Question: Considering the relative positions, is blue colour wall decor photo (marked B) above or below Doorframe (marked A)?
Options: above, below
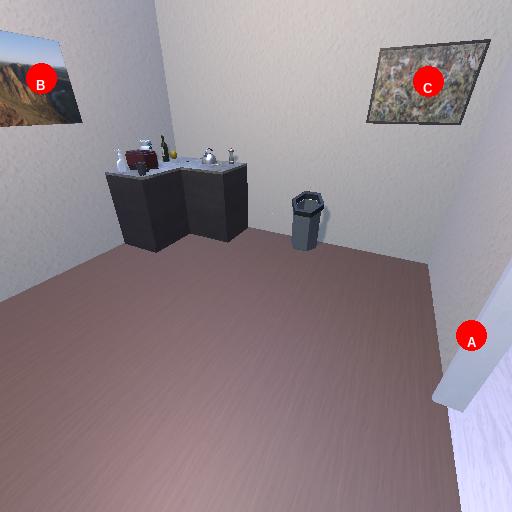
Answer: above